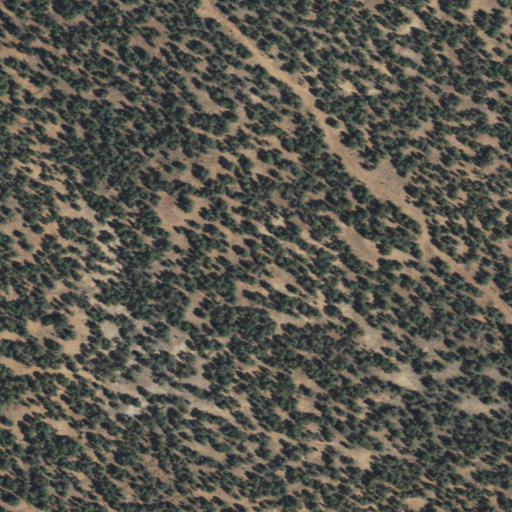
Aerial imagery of mountain in Arizona named Ferno Mesa containing evergreen forest and shrub